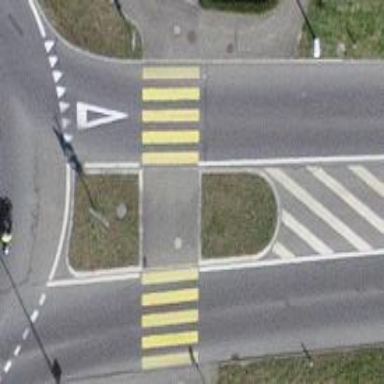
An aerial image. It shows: Pedestrian crossing with zebra markings on footway.